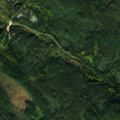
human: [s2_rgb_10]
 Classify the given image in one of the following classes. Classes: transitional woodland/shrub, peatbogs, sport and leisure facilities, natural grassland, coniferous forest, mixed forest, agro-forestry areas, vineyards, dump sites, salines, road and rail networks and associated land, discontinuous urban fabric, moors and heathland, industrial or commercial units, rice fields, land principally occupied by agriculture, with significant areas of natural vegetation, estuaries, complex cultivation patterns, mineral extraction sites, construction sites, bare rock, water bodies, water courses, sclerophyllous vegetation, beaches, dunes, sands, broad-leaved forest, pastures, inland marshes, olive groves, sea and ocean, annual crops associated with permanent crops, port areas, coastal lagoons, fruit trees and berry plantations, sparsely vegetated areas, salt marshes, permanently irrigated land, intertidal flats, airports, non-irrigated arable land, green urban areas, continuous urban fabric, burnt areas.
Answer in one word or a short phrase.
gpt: coniferous forest